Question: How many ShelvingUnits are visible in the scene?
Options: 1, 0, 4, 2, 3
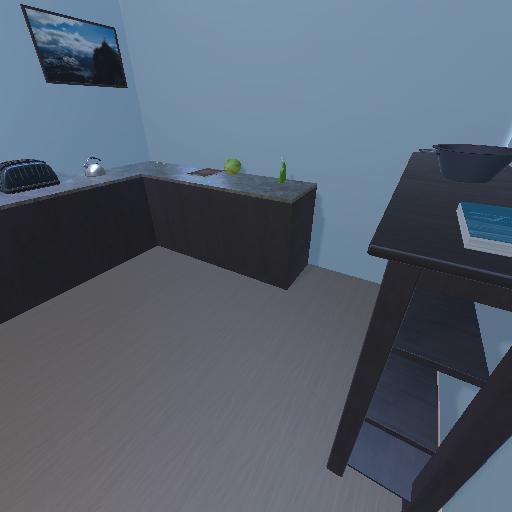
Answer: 1